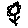
Label: flower